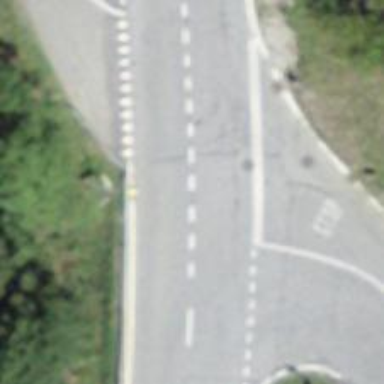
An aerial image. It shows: Asphalt road classified as tertiary.